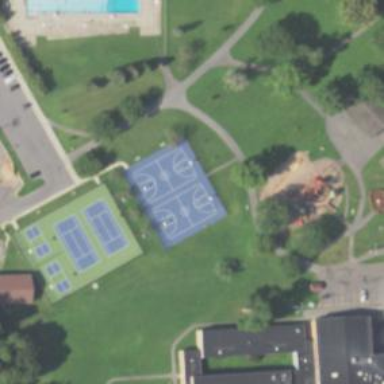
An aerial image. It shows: Basketball court in the leisure land pitch.